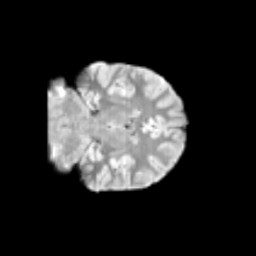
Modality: T2w
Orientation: coronal
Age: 11
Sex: male
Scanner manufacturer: siemens
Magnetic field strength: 3 T
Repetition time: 3.8 s
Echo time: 0.07 s